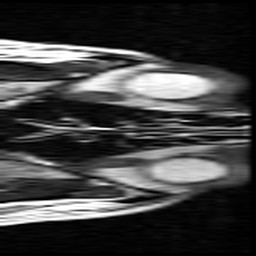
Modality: T2w
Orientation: axial
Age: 26
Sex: female
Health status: ill
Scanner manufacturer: siemens
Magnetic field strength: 3 T
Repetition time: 6 s
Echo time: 0.085 s